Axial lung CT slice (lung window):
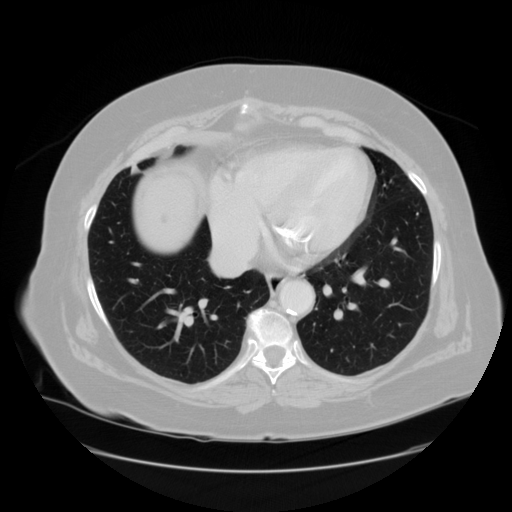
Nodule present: no